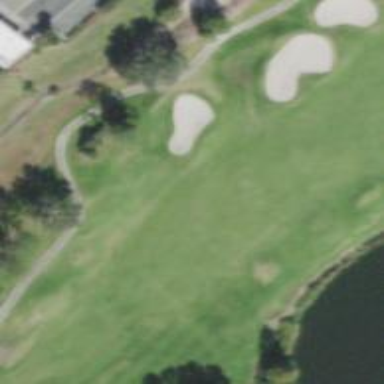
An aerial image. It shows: View of golf hole.